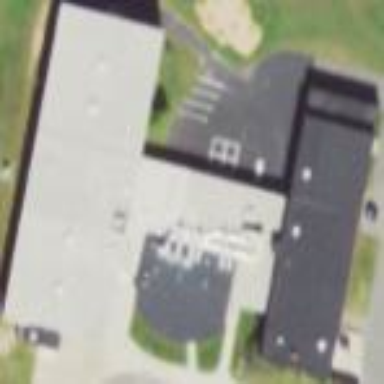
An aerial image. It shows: School building.